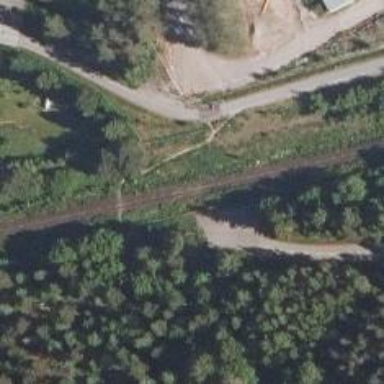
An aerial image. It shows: Continuous rail track.